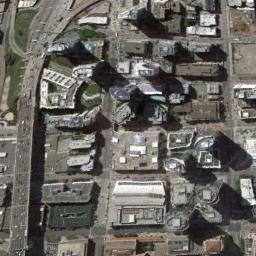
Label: commercial_area